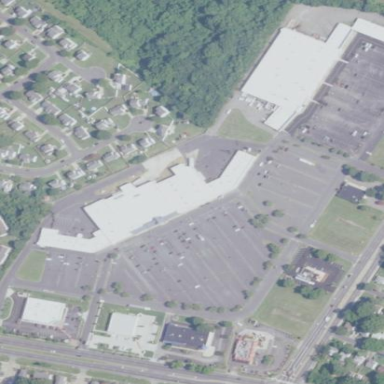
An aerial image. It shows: Retail area.